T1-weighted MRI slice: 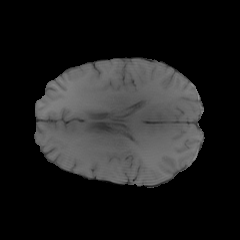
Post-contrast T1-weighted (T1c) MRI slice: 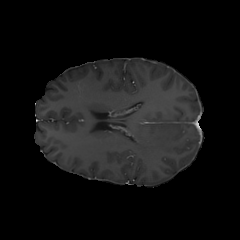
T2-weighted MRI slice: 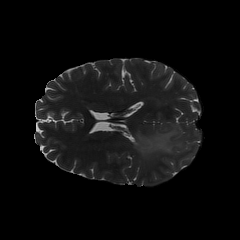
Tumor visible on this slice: yes